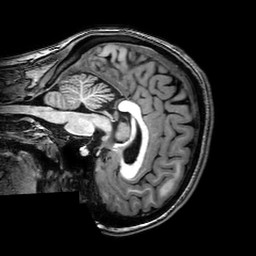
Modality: T1w
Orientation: sagittal
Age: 20
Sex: female
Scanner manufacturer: philips
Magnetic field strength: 3 T
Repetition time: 0.008207 s
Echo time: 0.00378 s